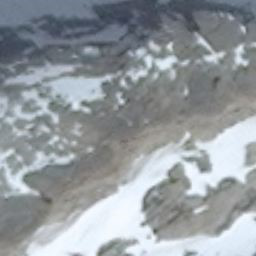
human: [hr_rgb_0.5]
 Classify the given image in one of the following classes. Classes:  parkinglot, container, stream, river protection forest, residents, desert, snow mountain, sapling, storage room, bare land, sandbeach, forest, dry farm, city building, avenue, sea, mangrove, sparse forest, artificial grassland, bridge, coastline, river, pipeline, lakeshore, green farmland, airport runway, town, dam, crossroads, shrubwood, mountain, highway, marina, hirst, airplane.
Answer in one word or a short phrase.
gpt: snow mountain